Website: apple
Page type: payment
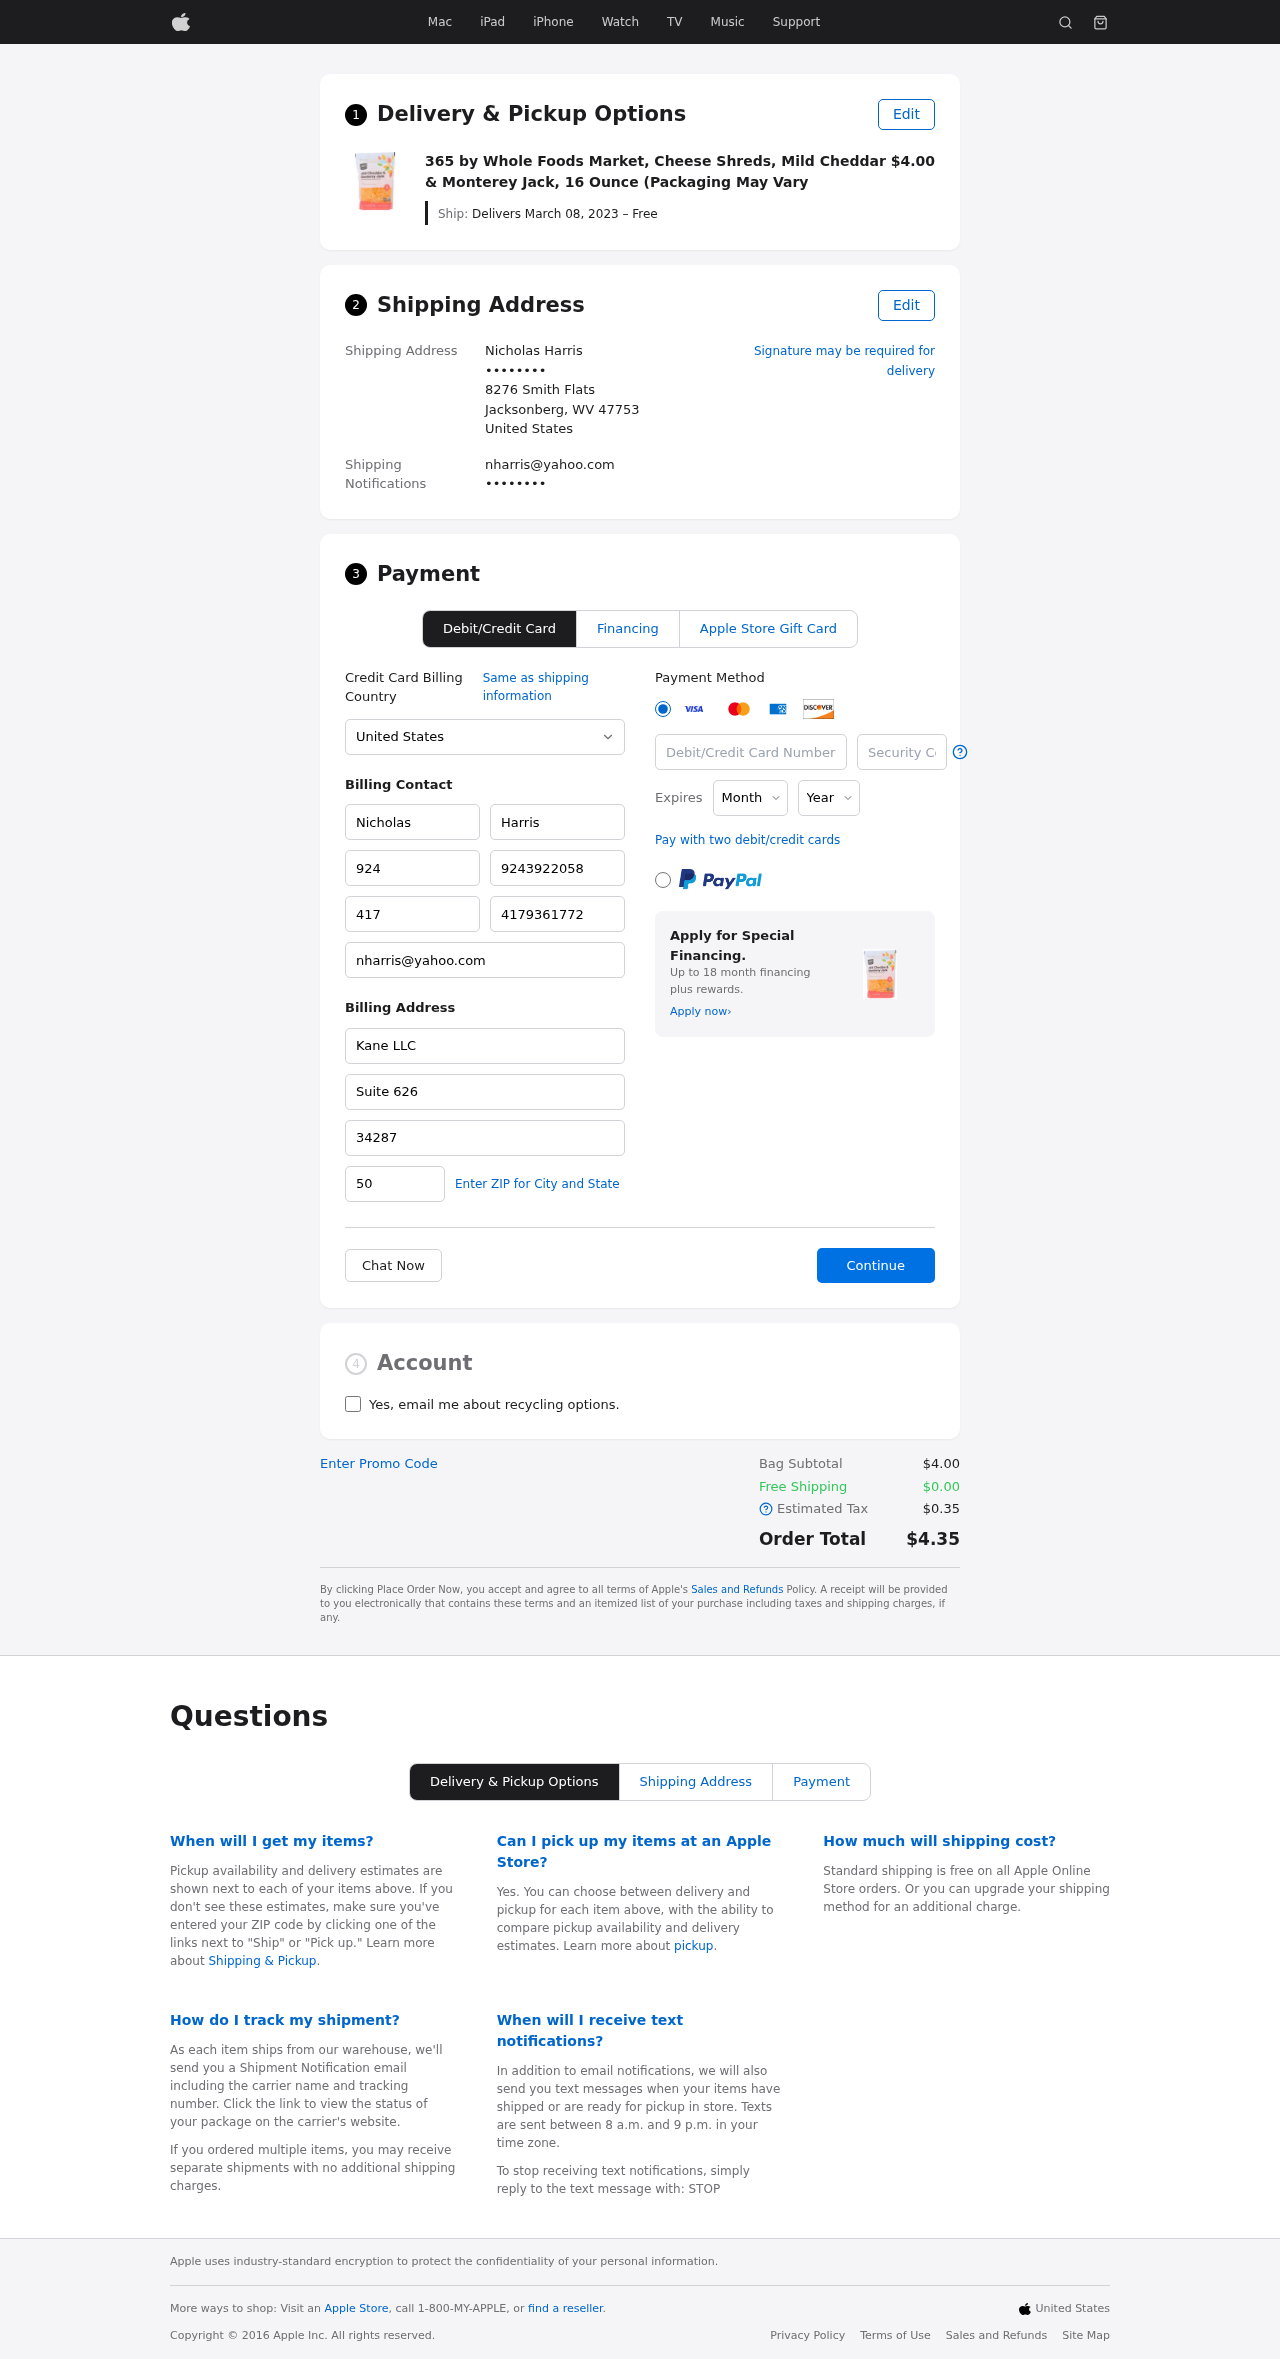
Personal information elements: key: PII_CARD_CVV
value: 3457
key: PII_CARD_EXPIRY_MONTH
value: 11
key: PII_CARD_EXPIRY_YEAR
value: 30
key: PII_CARD_NUMBER
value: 3770 4535 6043 257
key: PII_CITY_STATE_ZIP
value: Jacksonberg, WV 47753
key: PII_COMPANY
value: Kane LLC
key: PII_COUNTRY
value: United States
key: PII_EMAIL
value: nharris@yahoo.com
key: PII_EMAIL2
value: nharris@yahoo.com
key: PII_FIRSTNAME
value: Nicholas
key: PII_FULLNAME
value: Nicholas Harris
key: PII_LASTNAME
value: Harris
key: PII_PHONE3
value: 9243922058
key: PII_PHONE_ALT
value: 4179361772
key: PII_PHONE_ALT_AREA
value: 417
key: PII_PHONE_AREA
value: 924
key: PII_POSTCODE2
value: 50517
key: PII_SECURITY_CODE
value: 34287
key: PII_STREET
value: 8276 Smith Flats
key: PII_STREET2
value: Suite 626
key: PII_PHONE
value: ••••••••
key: PII_PHONE2
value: ••••••••
Product elements: key: PRODUCT1_NAME
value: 365 by Whole Foods Market, Cheese Shreds, Mild Cheddar & Monterey Jack, 16 Ounce (Packaging May Vary
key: PRODUCT1_PRICE
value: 4
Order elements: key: ORDER_DELIVERY_DATE
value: Delivers March 08, 2023 – Free
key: ORDER_SUBTOTAL
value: $4.00
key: ORDER_SHIPPING_COST
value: $0.00
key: ORDER_TAX
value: $0.35
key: ORDER_TOTAL
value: $4.35